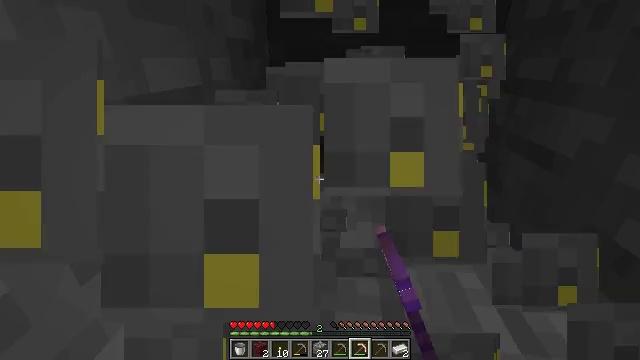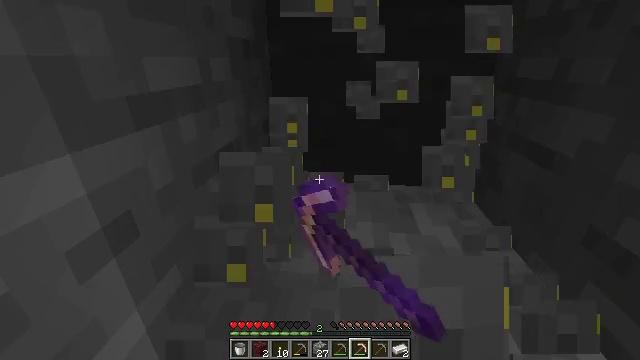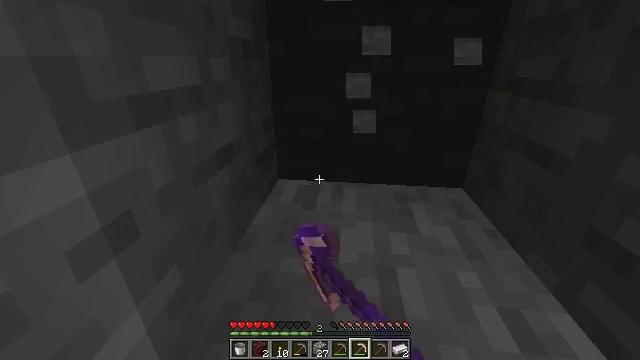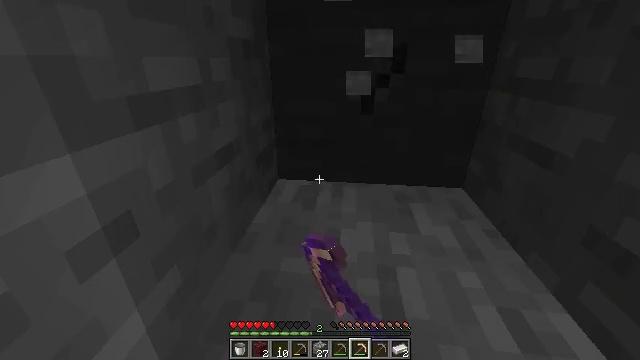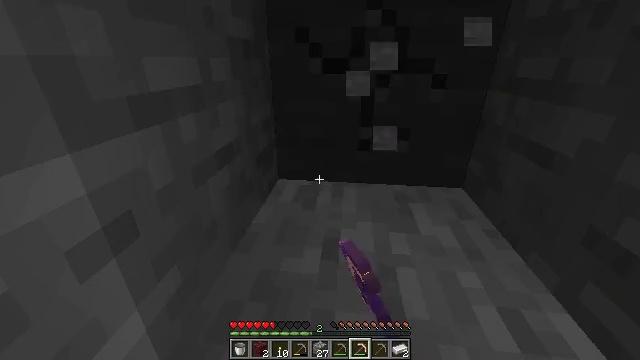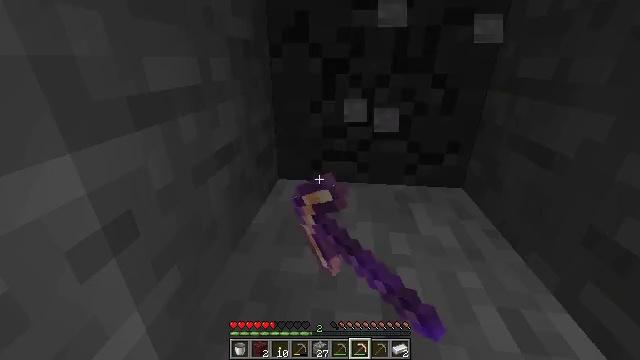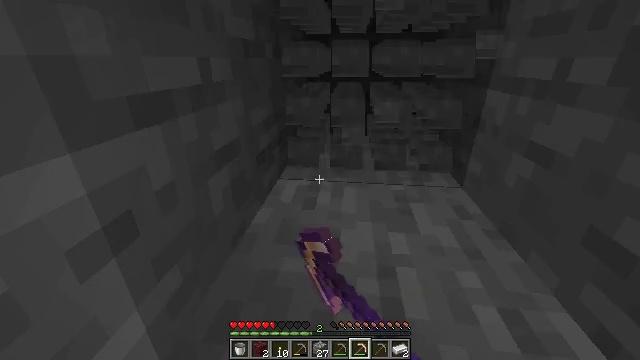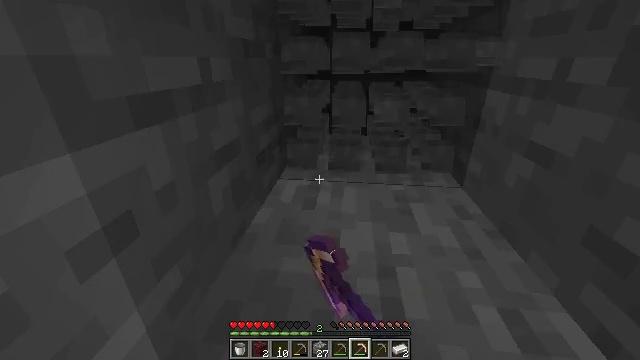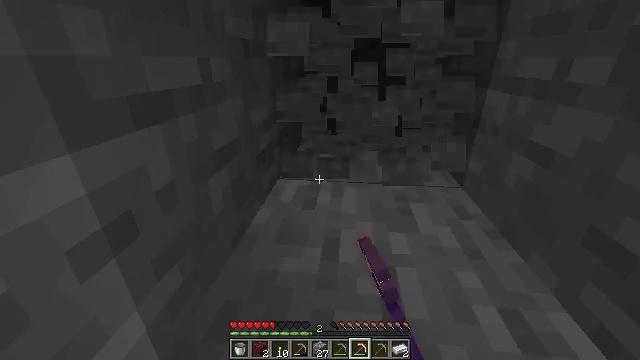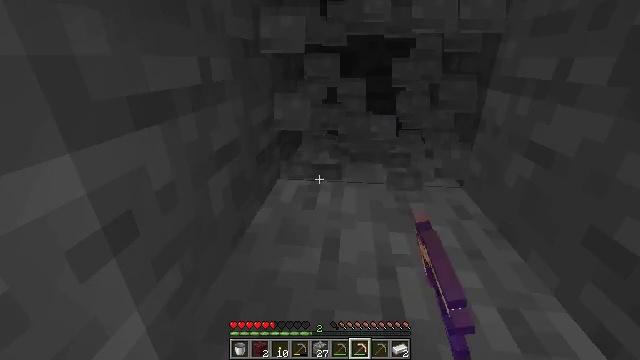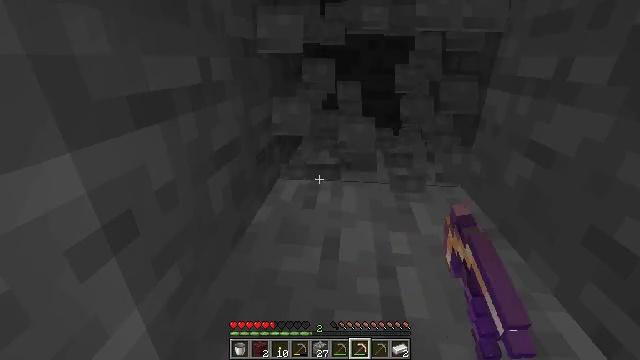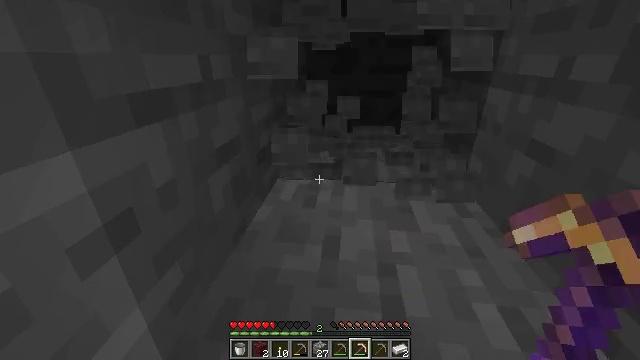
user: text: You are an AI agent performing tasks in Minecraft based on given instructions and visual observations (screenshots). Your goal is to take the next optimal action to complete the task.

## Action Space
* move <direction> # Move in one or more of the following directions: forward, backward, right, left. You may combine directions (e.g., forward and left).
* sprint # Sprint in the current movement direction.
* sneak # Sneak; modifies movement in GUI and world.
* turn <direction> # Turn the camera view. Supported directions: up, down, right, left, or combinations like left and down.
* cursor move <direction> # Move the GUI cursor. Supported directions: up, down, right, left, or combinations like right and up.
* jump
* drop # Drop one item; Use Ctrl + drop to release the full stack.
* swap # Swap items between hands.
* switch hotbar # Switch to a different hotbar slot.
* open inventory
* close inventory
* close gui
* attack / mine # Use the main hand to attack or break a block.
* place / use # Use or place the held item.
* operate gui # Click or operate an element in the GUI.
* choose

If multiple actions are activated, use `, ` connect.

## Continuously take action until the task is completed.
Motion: motion action
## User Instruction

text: Harvest stone in the caves.
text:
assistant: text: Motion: attack / mine
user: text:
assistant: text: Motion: attack / mine
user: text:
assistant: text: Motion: attack / mine
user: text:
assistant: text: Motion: attack / mine
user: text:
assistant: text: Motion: attack / mine
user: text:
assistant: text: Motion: attack / mine
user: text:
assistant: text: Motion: no_op
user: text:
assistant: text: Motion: no_op
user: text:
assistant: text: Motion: no_op
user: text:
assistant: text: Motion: no_op
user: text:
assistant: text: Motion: no_op
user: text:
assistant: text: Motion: no_op